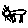
Label: line